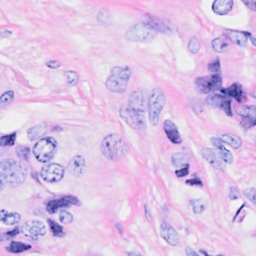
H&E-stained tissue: Breast